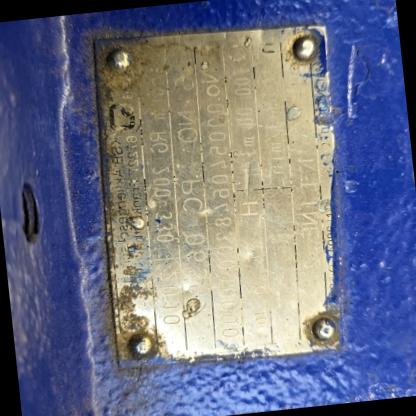
Klasa: tabliczka-znamionowa